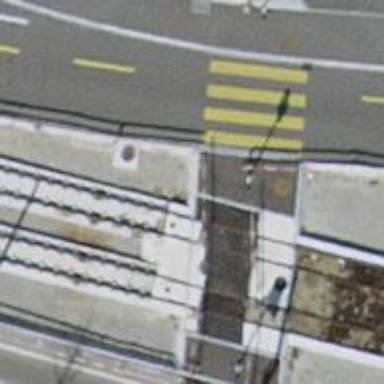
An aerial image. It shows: Tram crossing on the railway.